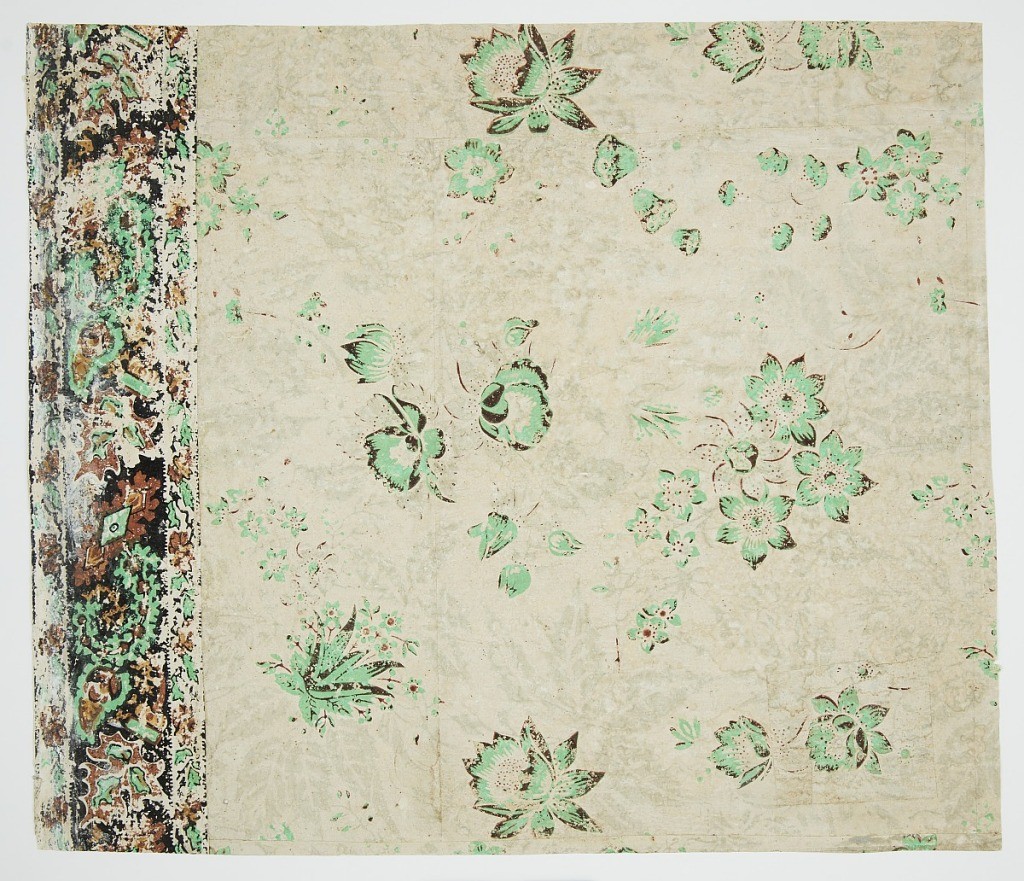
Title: Sidewall and border
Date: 1836
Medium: Block printed on handmade paper
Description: Vining floral design. Most of pattern has faded out, leaving bright green flowers. A border runs along the top edge. Green and rust-color flowers, with narrow band along both top and bottom edge of border. Border simulates applique or textile. Green color possibly contains arsenic.